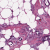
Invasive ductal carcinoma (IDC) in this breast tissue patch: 1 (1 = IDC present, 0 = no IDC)